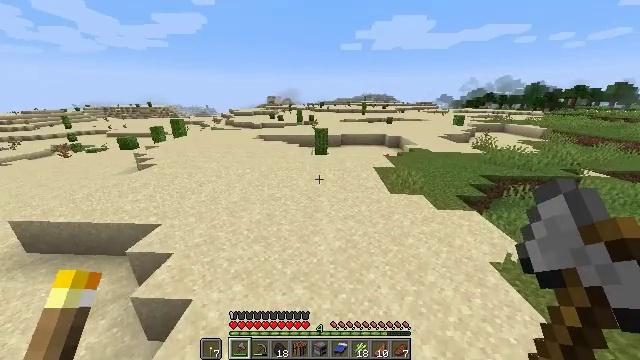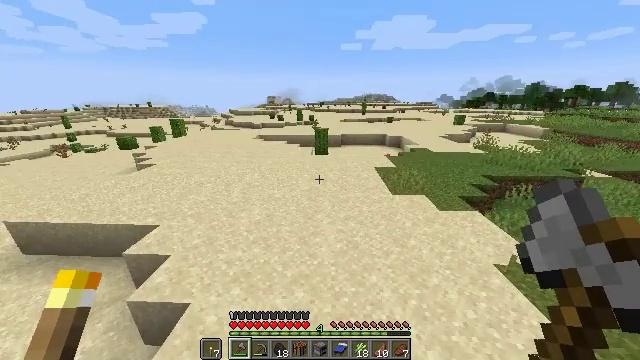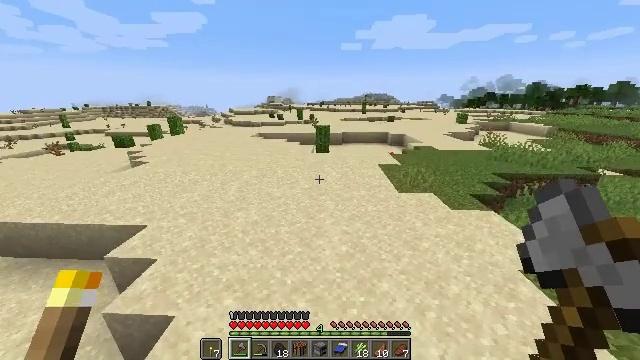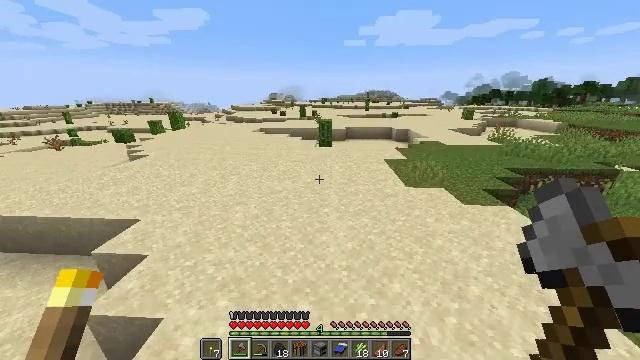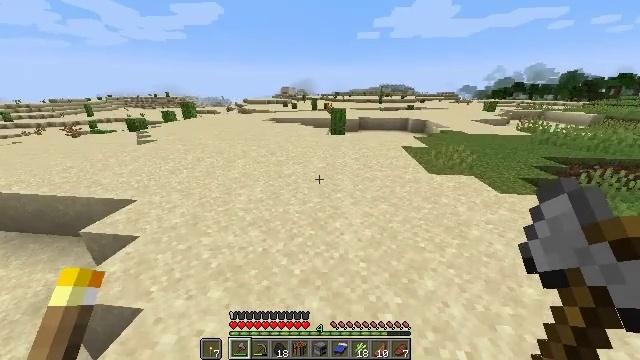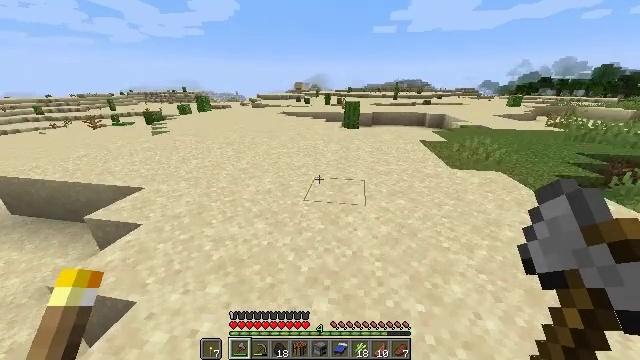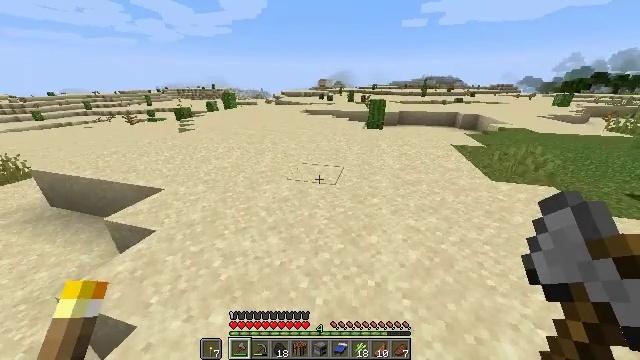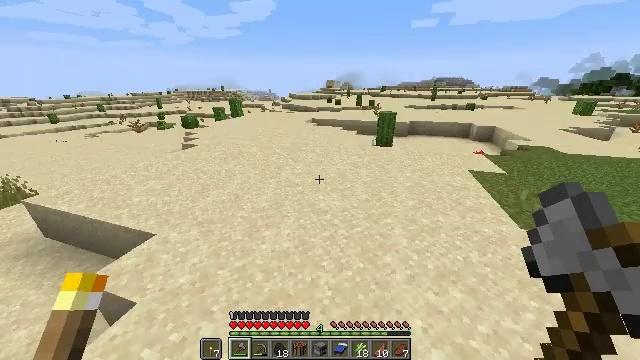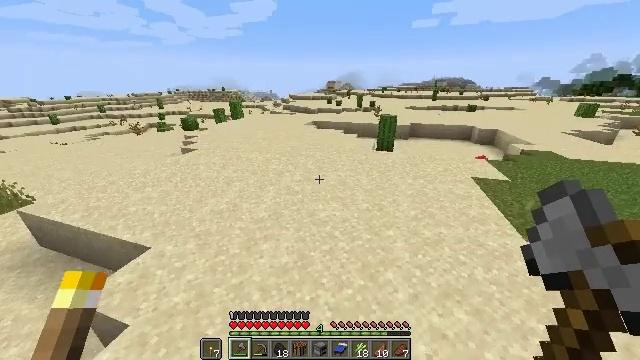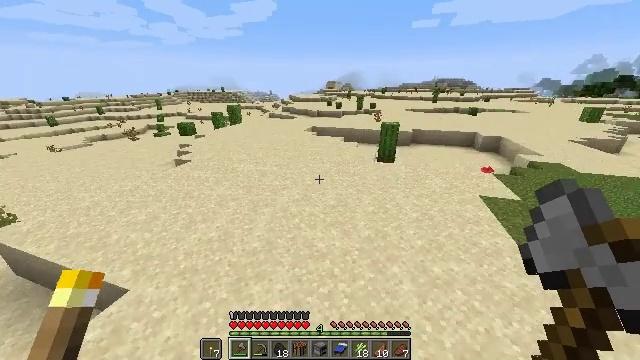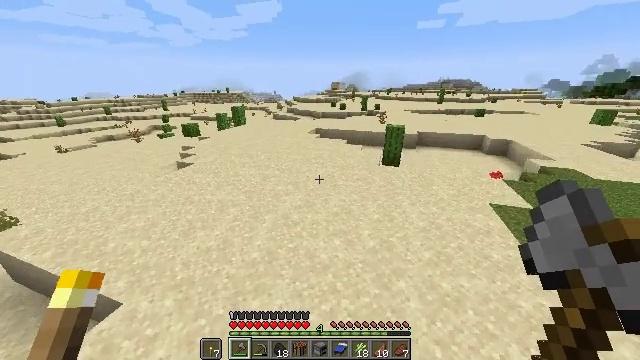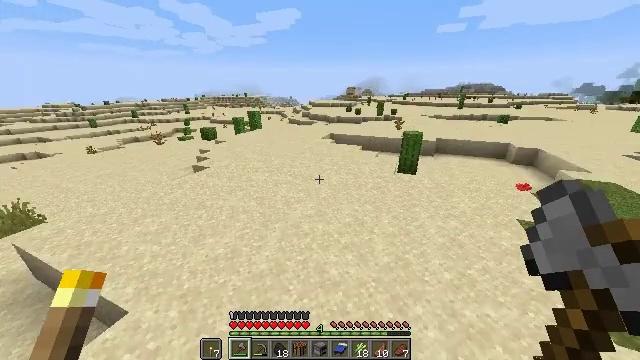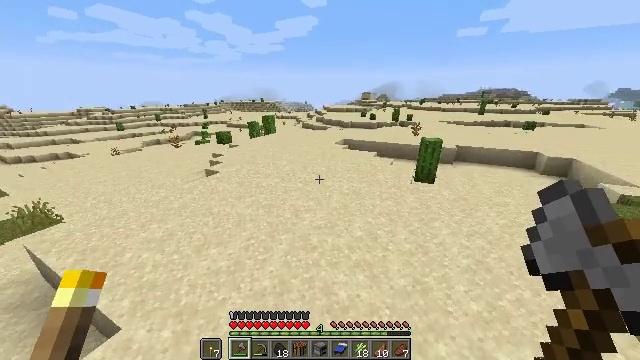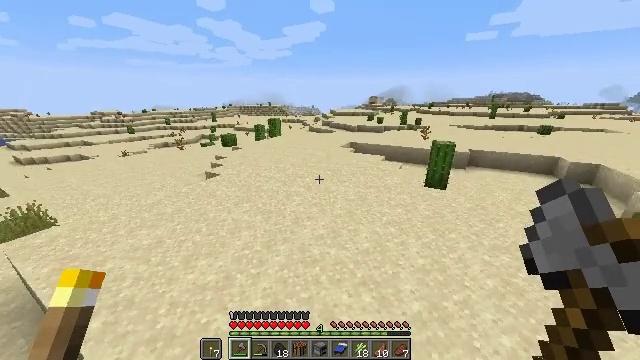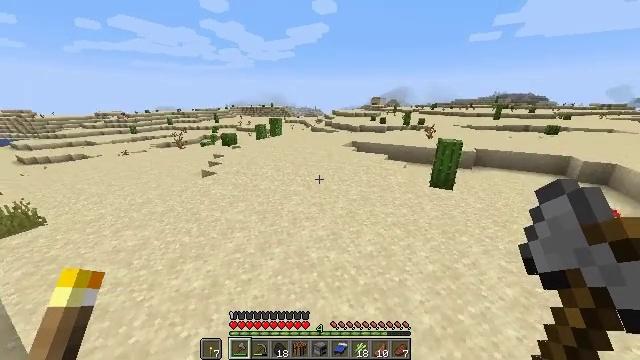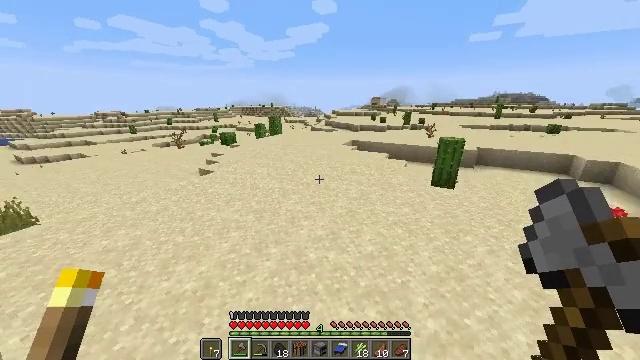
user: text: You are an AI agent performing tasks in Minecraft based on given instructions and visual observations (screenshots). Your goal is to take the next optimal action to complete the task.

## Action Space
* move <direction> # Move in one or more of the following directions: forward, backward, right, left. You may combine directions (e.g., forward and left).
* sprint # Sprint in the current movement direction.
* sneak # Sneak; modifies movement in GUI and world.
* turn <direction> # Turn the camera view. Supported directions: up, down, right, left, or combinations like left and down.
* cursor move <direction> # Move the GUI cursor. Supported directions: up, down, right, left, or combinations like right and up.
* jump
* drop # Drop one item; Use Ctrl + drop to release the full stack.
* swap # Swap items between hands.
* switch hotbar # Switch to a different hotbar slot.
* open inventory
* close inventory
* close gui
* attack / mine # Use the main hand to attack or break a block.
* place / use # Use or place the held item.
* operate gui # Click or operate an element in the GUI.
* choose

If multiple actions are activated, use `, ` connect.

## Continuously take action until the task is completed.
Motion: motion action
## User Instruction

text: Gather blue terracotta by attacking it.
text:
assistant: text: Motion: move forward, sprint, jump
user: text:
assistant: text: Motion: move forward, sprint, jump
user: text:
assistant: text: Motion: move forward, sprint, jump
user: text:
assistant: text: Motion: move forward, sprint, turn left and down, jump
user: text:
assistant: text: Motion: move forward, sprint, turn left, jump
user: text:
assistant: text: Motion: move forward, sprint, turn left, jump
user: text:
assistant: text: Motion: move forward, sprint, turn left, jump
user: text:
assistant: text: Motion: move forward, sprint, jump
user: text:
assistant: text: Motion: move forward, sprint, jump
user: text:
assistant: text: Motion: move forward, sprint, turn left, jump
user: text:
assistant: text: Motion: move forward, sprint, turn left and up, jump
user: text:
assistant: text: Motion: move forward, sprint, turn left and up, jump
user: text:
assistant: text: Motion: move forward, sprint, turn left and up, jump
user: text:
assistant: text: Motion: move forward, sprint, jump
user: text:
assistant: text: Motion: move forward, sprint, jump
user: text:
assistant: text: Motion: move forward, sprint, jump
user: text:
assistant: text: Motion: move forward, sprint, jump
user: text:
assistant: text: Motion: move forward, sprint, jump
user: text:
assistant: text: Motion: move forward, sprint, jump
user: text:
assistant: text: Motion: move forward, sprint, jump
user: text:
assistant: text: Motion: move forward, sprint, jump
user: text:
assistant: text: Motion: move forward, sprint, jump
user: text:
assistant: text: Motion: move forward, sprint, jump
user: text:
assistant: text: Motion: move forward, sprint, jump
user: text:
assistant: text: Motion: move forward, sprint, jump
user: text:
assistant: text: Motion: move forward, sprint, jump
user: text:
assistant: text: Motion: move forward, sprint, jump
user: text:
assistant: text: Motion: move forward, sprint, jump
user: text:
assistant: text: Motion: move forward, sprint, jump
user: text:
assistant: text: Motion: move forward, sprint, jump